Question: I have this table in csv file

Now i have two mysql tables dealing with this csv file,
Data A, B, C has to get stored in 'Table1' whereas data D, E, F, G, H has to get stored in 'Table2'.
I have the above formatted csv file, how can i upload its data to 'MYSQL' database??
So that from same file input can be done for different tables.
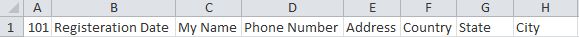
Answer: Try this it's working well, you can add as many values as possible depending on the number of columns you have in the CSV file.
'''
<?php
$fname = $_FILES['csv_file']['name'];
$chk_ext = explode(".",$fname);
$filename = $_FILES['csv_file']['tmp_ name'];
$handle = fopen($filename, "r");
if(!$handle){
die ('Cannot open file for reading');
}
while (($data = fgetcsv($handle, 10000, ",")) !== FALSE)
{
$query = "INSERT INTO tablename (col1_csv, col2_csv)
values ('$data[0]', '$data[1]');
mysql_query($query)
or die(mysql_error());
$query1 = "INSERT INTO tablename (col1_csv, col2_csv)
values ('$data[0]', '$data[1]');
mysql_query($query1)
or die(mysql_error());
}
fclose($handle);
?>
'''